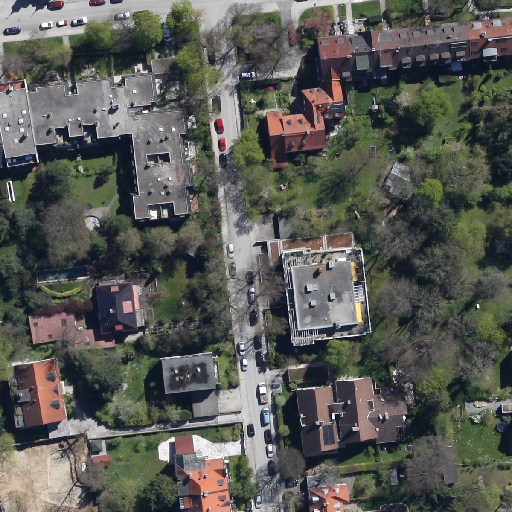
Referring expression: vehicle driving on the road